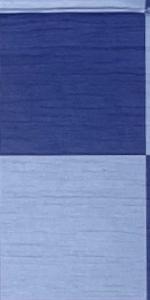
Label: Empty